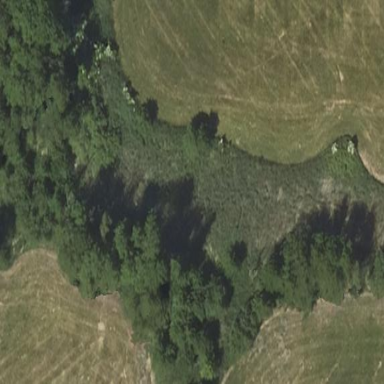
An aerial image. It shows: Swamp in wetland area.